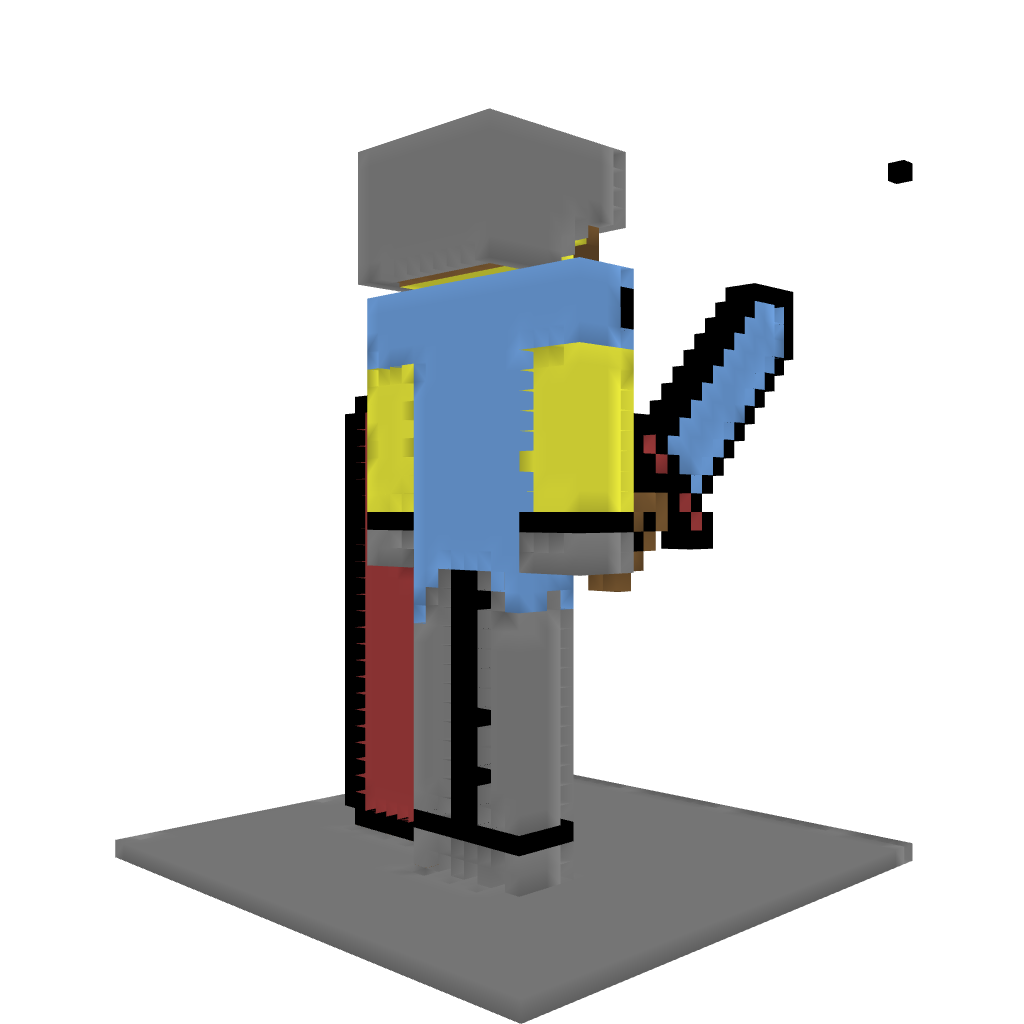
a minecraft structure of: Zwergenkönig bad low quality